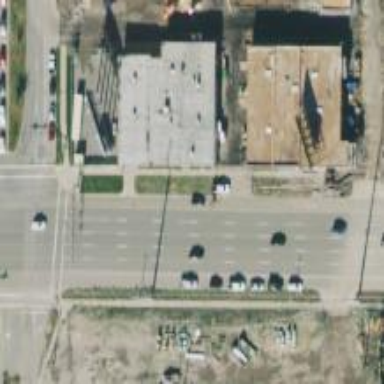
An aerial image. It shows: Primary road with asphalt surface. There is separate sidewalk.